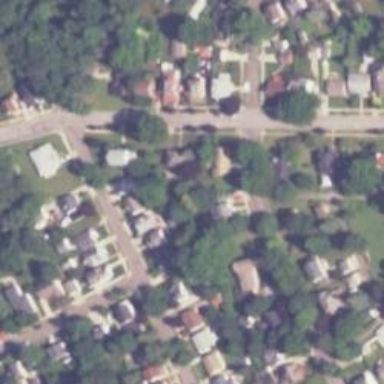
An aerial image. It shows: Neighborhood.